Field crop: maize
Growth stage: 2
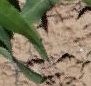
Species: maize